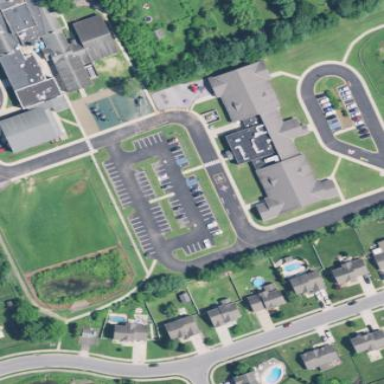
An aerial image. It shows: Parking area.